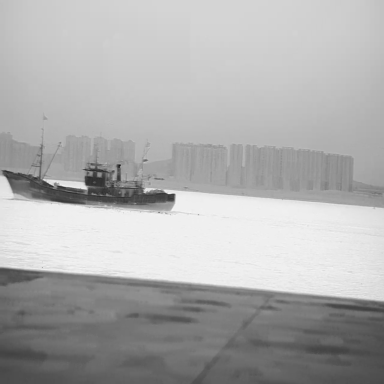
There is a bulk_carrier in the infrared image.